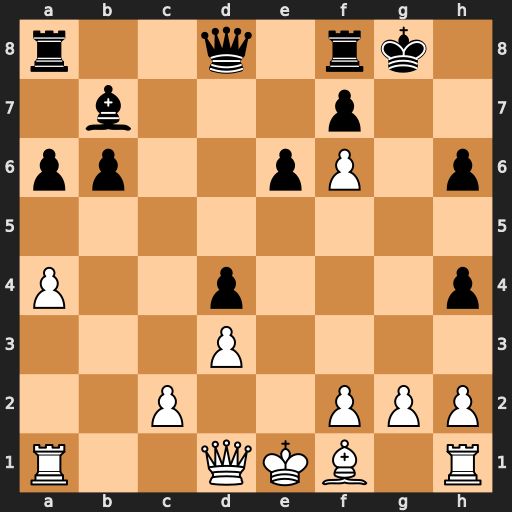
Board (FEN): r2q1rk1/1b3p2/pp2pP1p/8/P2p3p/3P4/2P2PPP/R2QKB1R
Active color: w
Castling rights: KQ
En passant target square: -
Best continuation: Qg4+ Kh7 Qg7#